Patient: sex M, age 45
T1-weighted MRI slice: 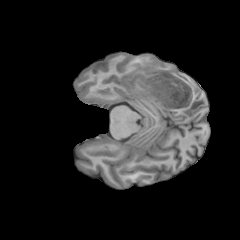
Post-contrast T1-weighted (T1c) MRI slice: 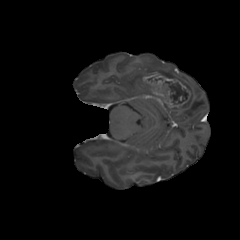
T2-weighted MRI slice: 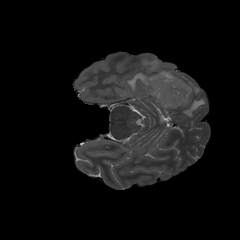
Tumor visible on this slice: yes
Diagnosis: Glioblastoma, IDH-wildtype
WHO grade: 4